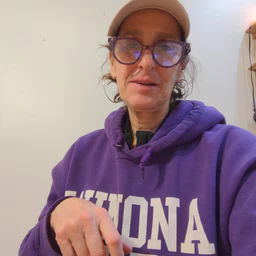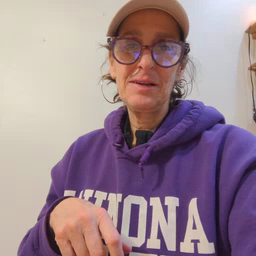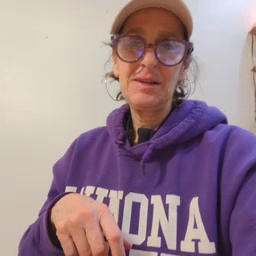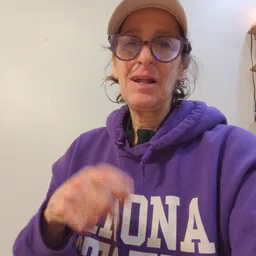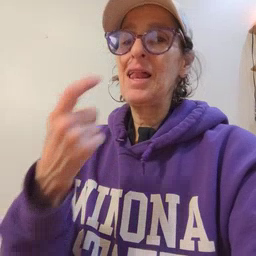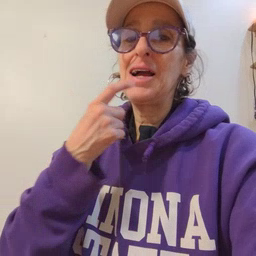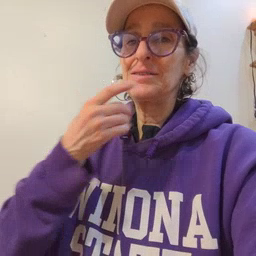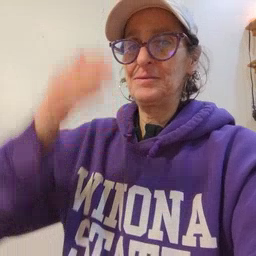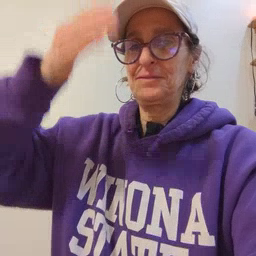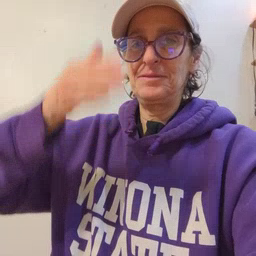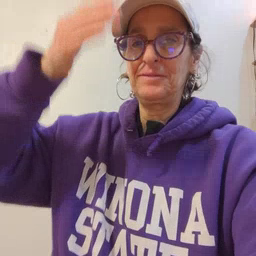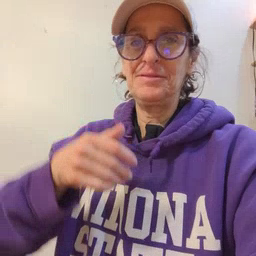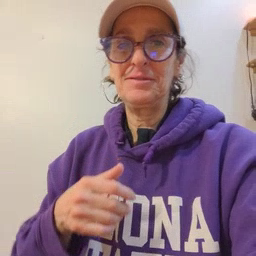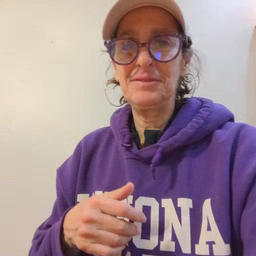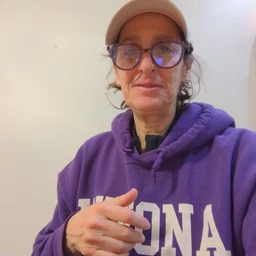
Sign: glasswindow